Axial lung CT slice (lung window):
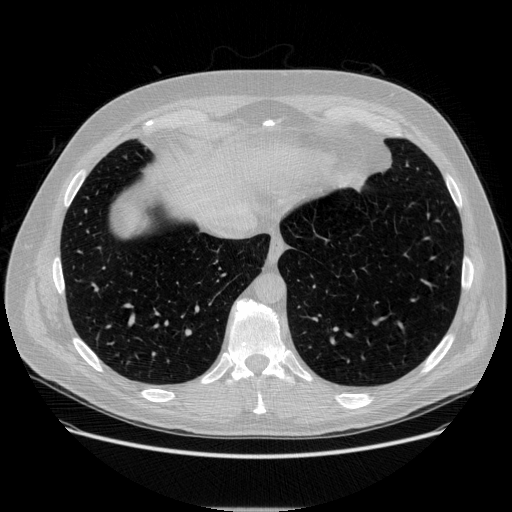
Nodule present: no